一年级 · 逻辑题

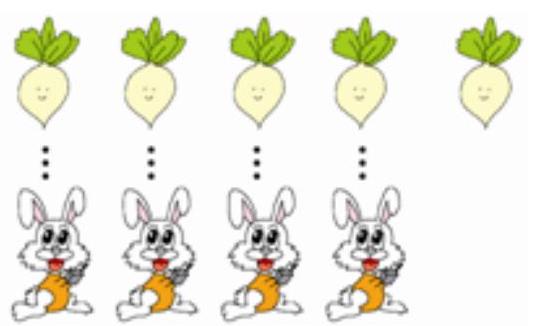
答案: $\sqrt{ }$
解析: ：分析：（1）由点 $\mathrm{A}$ 在抛物线上, 将 $\mathrm{A}$ 点坐标代入, 求出参数 $\mathrm{P}$, 求解即可 (2) 由于 $F(8,0)$ 是 $\triangle A B C$ 的重心, 则重心与焦点重合, 由重心坐标公式可求 $M$ 是 $B C$ 的中点。

(3) 由于线段 $\mathrm{BC}$ 的中点 $\mathrm{M}$ 不在 $x$ 轴上, 所以 $\mathrm{BC}$ 所在的直线不垂直于 $x$ 轴. 设 $\mathrm{BC}$ 所在直线的方程为: $y+4=k(x-11)(k \neq 0)$, 解出 $k$ 即可。